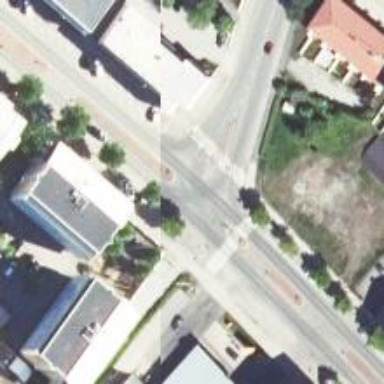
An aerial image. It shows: Uncontrolled crossing with pedestrian island.